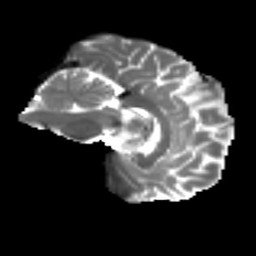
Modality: T2w
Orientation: sagittal
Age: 43
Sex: female
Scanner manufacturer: ge
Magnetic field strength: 3 T
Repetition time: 7.8 s
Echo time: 0.0606 s